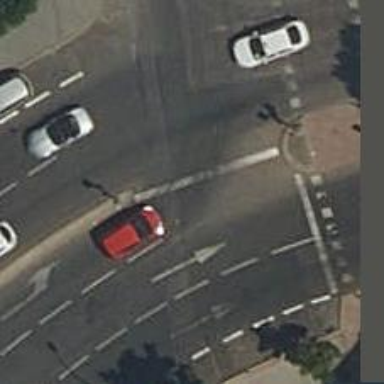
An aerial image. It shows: Road with traffic signals.